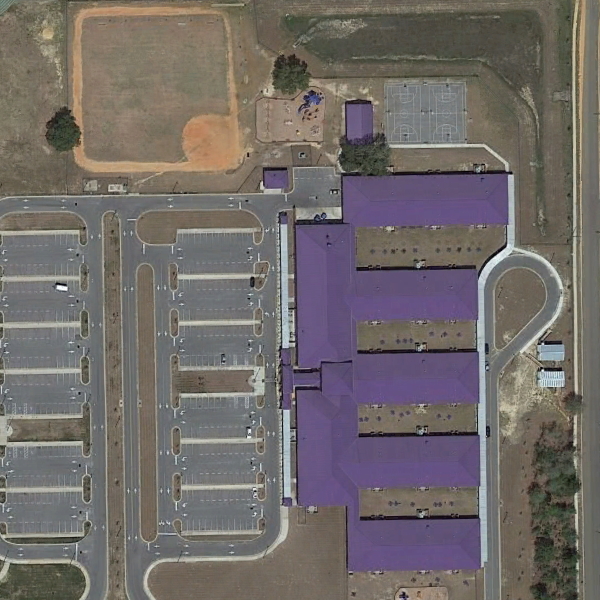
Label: School